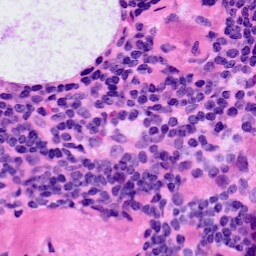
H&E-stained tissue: LymphNode